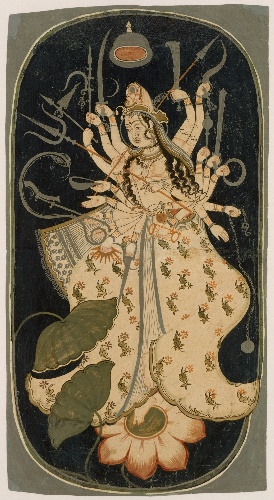
Date: ca. 1725
Object type: Painting
Classification: Paintings
Medium: Ink, opaque watercolor, and silver on paper
Culture: India (Rajasthan, Bikaner)
Dimensions: Image: 21 1/2 x 11 1/2 in. (54.6 x 29.2 cm)
Department: Asian Art
Credit line: Fletcher Fund, 1996
Accession year: 1996
Repository: Metropolitan Museum of Art, New York, NY
Tags: Goddess